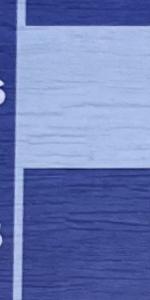
Label: Empty